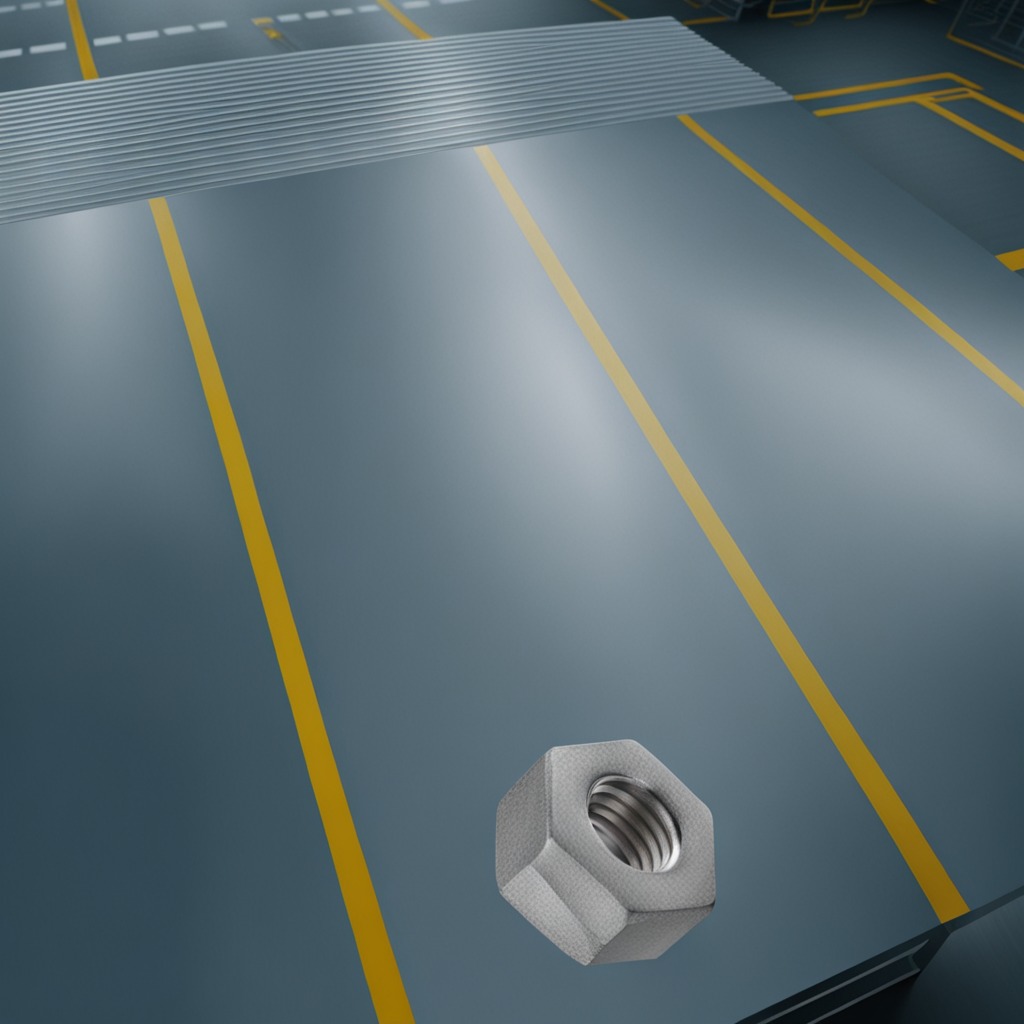
A metal nut is lying on the toolbox surface in an airplane hangar workshop.